Question: I wonder how do an animation with listbox so that the first item comes first than the second, then the third, and so when the listbox is loading as in the example below.

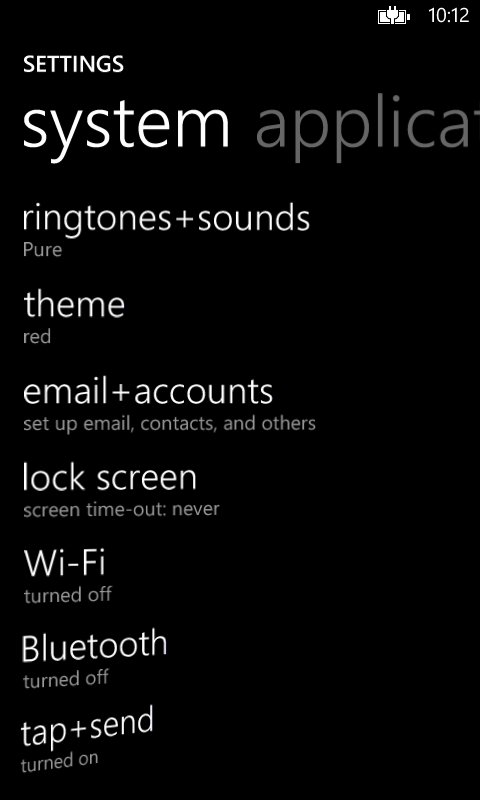
Answer: You can accomplish this with the TurnstileFeatherEffect from the <URL>.
You accomplish this by adding the following transitions to your page
'''
<toolkit:TransitionService.NavigationInTransition>
<toolkit:NavigationInTransition>
<toolkit:NavigationInTransition.Backward>
<toolkit:TurnstileFeatherTransition Mode="BackwardIn"/>
</toolkit:NavigationInTransition.Backward>
<toolkit:NavigationInTransition.Forward>
<toolkit:TurnstileFeatherTransition Mode="ForwardIn"/>
</toolkit:NavigationInTransition.Forward>
</toolkit:NavigationInTransition>
</toolkit:TransitionService.NavigationInTransition>
<toolkit:TransitionService.NavigationOutTransition>
<toolkit:NavigationOutTransition>
<toolkit:NavigationOutTransition.Backward>
<toolkit:TurnstileFeatherTransition Mode="BackwardOut"/>
</toolkit:NavigationOutTransition.Backward>
<toolkit:NavigationOutTransition.Forward>
<toolkit:TurnstileFeatherTransition Mode="ForwardOut"/>
</toolkit:NavigationOutTransition.Forward>
</toolkit:NavigationOutTransition>
</toolkit:TransitionService.NavigationOutTransition>
'''
And then state in which order you want them to fly in. You do this by setting the FeatheringIndex on each item that you want animated. If you have a ListBox that you want to animate the items, you only need to set the index on the ListBox itself and not on the DataTemplate.
'''
<ListBox toolkit:TurnstileFeatherEffect.FeatheringIndex="0">
</ListBox>
'''